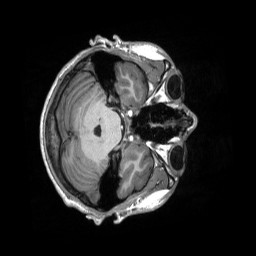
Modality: T1w
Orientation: axial
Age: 18
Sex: male
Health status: healthy
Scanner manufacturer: siemens
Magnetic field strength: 3 T
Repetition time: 2.53 s
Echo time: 0.00219 s